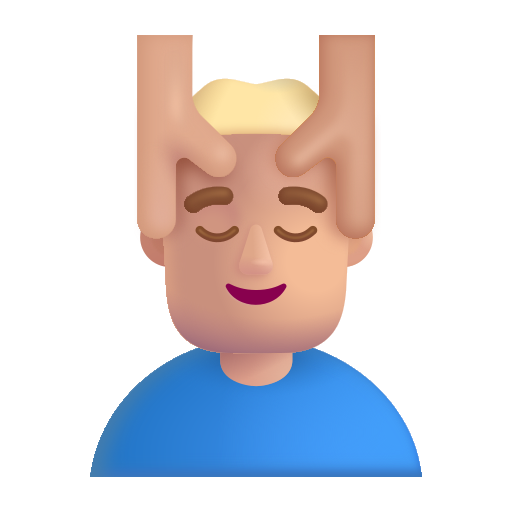
man getting massage color  light